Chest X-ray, AP view. Patient: 31 years old, sex F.
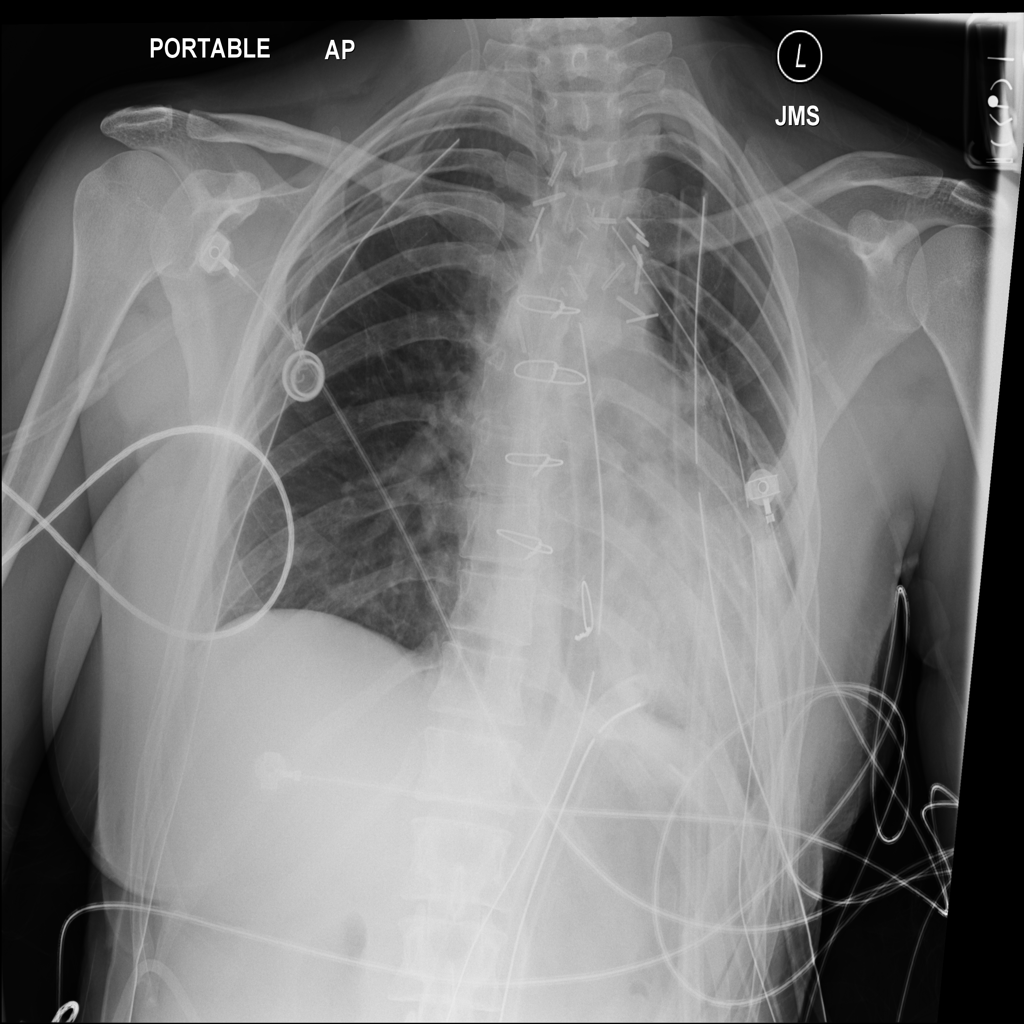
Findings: Pneumothorax